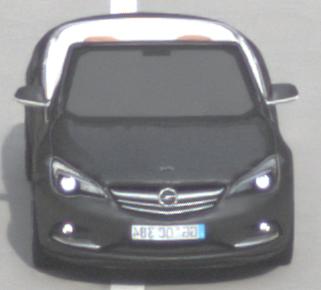
Make: Opel
Model: Cascada 1.4 Turbo
Detailed model: Cascada
Model produced from: 2013/03
Model produced until: 2015/01
Doors: 2
Color: gray
Road condition: dry road
Daytime: morning or afternoon
Contrast: low contrast